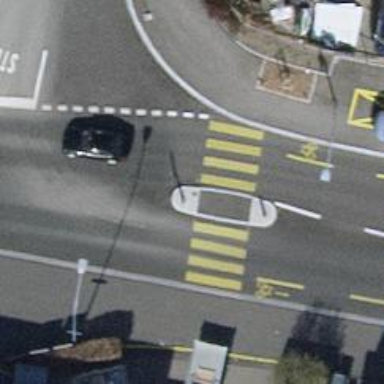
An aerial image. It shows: Uncontrolled zebra crossing with pedestrian island.